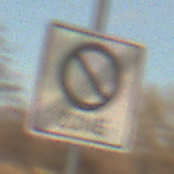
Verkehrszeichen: EndeEingeschraenktesHalteverbotZone
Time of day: SunriseSunset
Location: Outdoor (Nature)
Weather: PartlyCloudy
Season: NotSpecified
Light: Natural